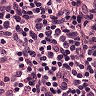
Metastatic tissue present: no